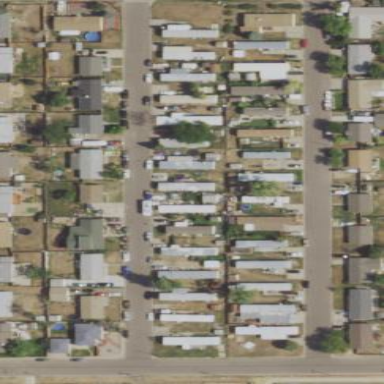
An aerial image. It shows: Residential area designated as trailer park.